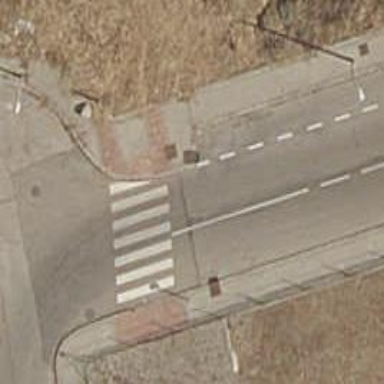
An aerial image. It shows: Uncontrolled crossing on the road.